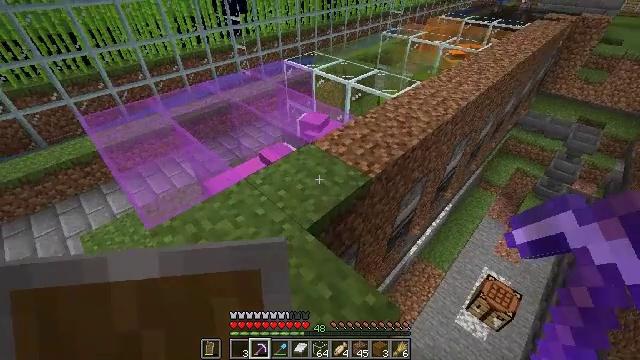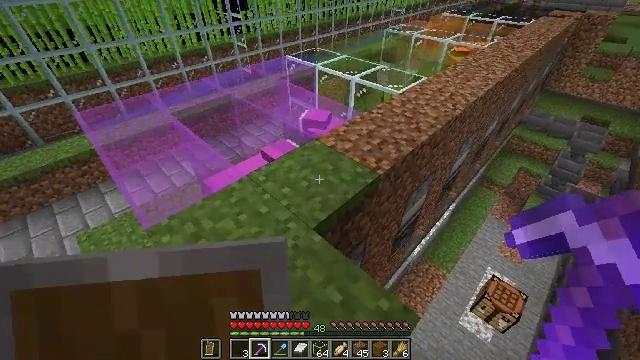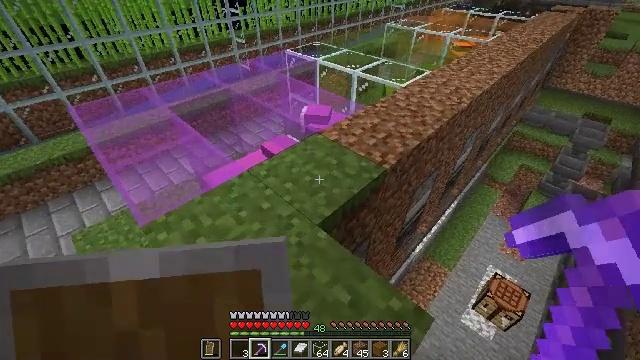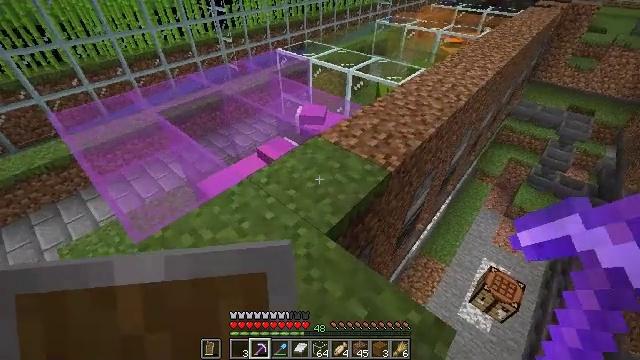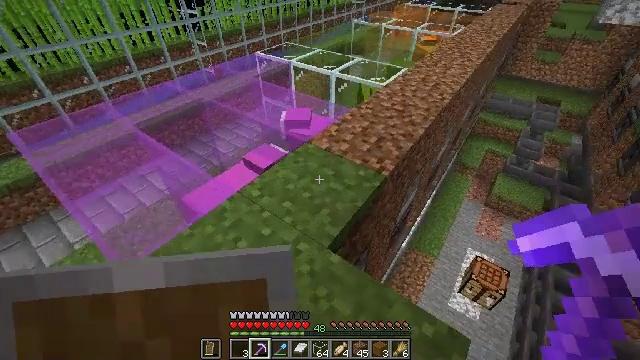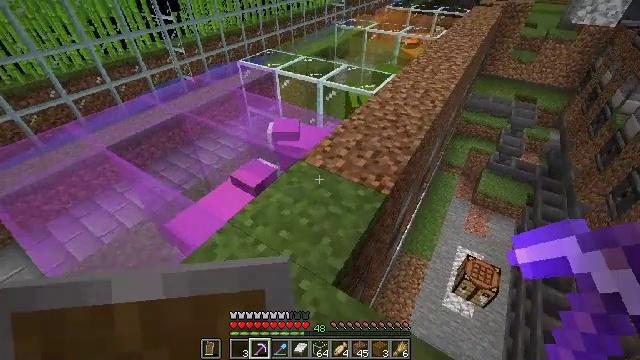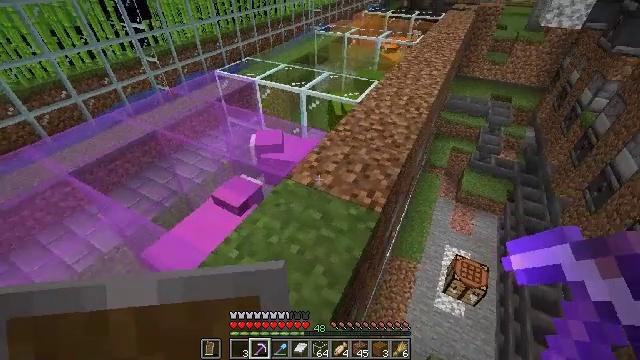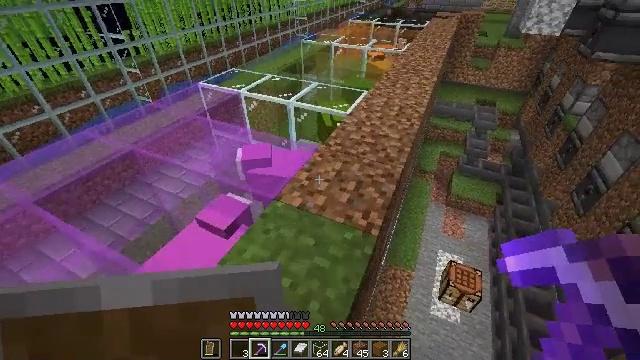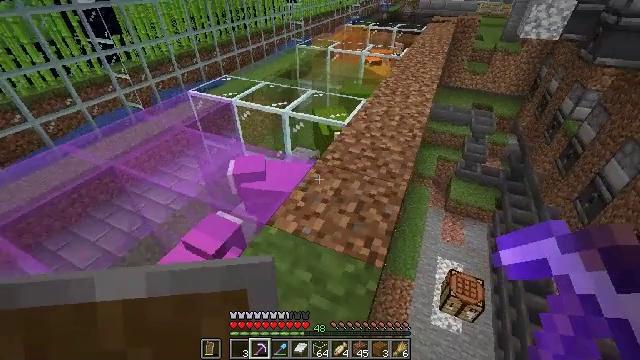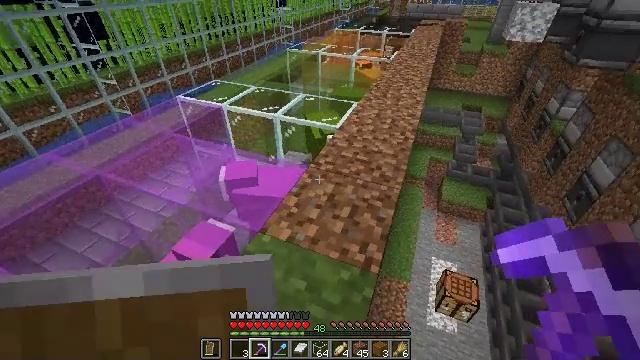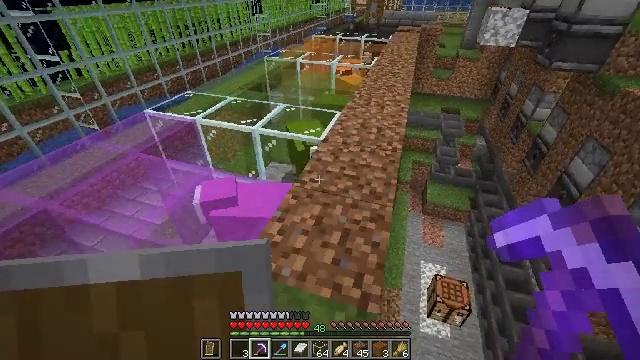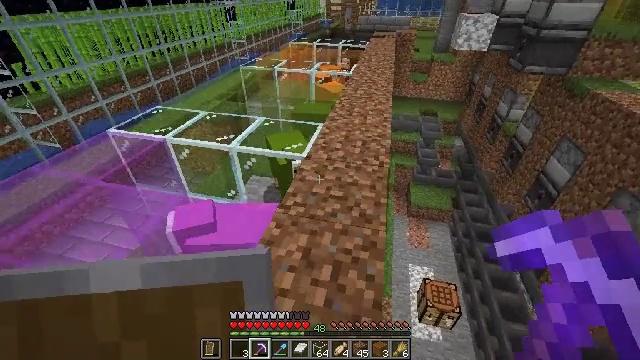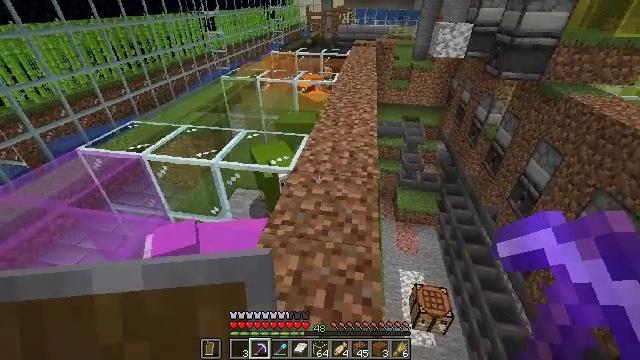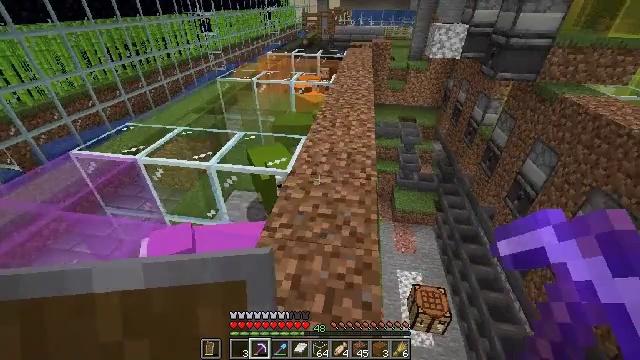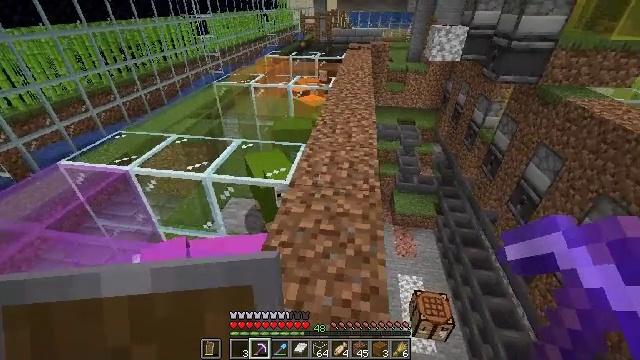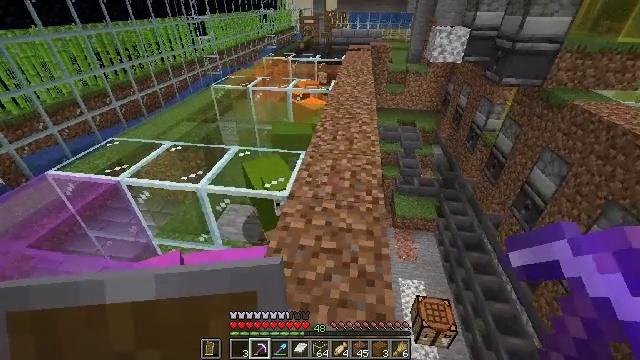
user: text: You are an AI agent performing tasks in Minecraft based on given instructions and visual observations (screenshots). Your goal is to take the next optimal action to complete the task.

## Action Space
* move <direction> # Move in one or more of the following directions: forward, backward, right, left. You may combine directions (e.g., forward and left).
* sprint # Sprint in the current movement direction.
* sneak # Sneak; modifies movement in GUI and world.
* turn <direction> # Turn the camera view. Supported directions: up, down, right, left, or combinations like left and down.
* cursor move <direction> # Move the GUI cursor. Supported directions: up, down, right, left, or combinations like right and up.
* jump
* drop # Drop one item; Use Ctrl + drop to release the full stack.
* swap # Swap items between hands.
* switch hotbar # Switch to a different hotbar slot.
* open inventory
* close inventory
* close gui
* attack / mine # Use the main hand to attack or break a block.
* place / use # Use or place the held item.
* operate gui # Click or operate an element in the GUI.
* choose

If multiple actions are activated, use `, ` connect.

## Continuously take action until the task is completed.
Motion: motion action
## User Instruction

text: Gather the orange stained glass pane by hitting it.
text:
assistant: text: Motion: move forward and move left
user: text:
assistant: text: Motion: move forward and move left
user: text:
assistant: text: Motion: move forward and move left, turn right
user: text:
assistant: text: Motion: move forward, turn right
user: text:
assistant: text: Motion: move forward, turn right
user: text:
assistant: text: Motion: move forward, turn right
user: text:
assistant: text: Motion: move forward, turn right and up
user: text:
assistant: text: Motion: move forward
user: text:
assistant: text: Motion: move forward, turn right
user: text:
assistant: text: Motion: move forward, turn right and up
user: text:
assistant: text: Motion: move forward, turn right and up
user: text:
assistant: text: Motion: turn right and up
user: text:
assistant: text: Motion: no_op
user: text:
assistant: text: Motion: move forward
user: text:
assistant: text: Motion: move forward
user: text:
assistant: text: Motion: no_op
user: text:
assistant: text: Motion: move forward
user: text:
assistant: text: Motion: move forward
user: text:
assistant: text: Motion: move forward
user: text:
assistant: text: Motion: move forward
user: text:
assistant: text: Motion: move forward
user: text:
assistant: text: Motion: move forward
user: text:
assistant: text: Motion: move forward, turn right
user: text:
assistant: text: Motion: move forward, turn right
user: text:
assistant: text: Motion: move forward
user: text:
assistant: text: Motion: move forward
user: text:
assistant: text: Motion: move forward
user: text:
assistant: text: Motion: move forward
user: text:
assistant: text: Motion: move forward
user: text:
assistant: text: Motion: move forward